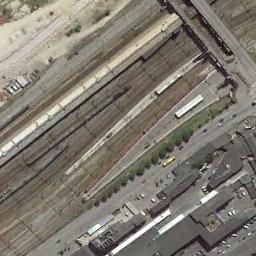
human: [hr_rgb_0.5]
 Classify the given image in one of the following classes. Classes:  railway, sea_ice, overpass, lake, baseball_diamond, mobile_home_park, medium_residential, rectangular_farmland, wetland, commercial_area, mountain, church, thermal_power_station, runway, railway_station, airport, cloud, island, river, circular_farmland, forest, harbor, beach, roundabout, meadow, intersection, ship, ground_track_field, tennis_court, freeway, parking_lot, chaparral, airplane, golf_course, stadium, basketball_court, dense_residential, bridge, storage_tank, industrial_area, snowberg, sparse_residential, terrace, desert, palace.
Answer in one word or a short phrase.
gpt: railway